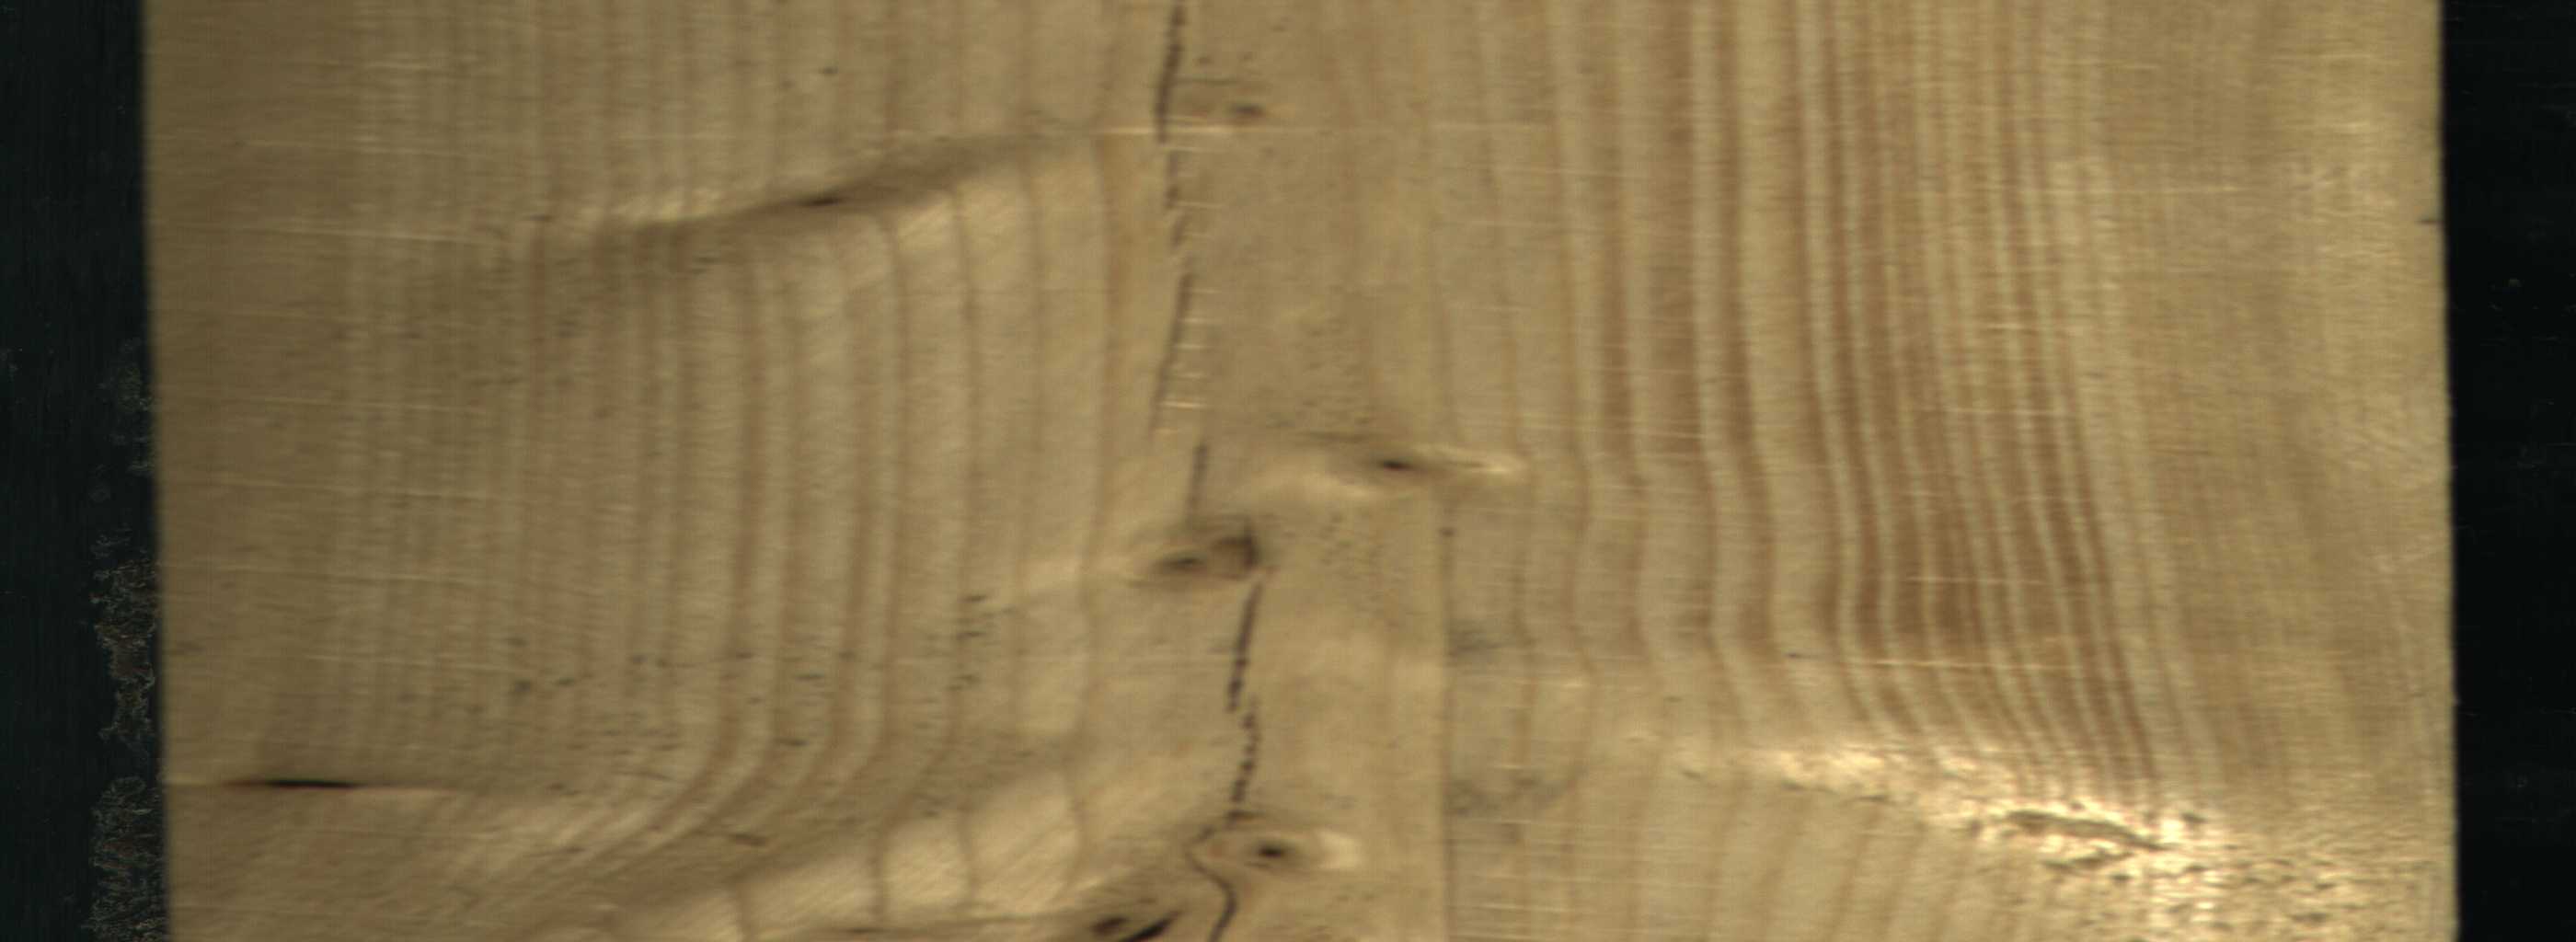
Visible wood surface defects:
Crack
Crack
Crack
Crack
Dead_Knot
Dead_Knot
Dead_Knot
Live_Knot
Live_Knot
Live_Knot
Live_Knot